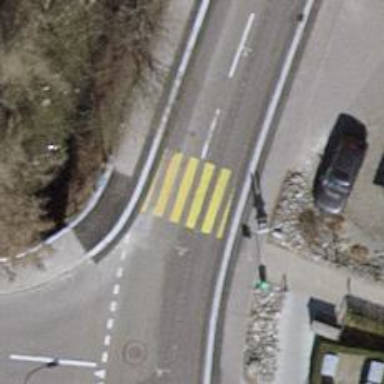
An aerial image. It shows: Marked crossing on footway. The crossing has visible markings.